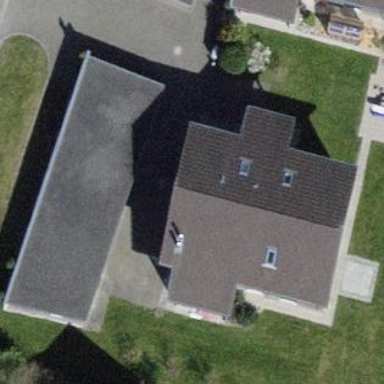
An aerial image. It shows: Building with tiled roof.